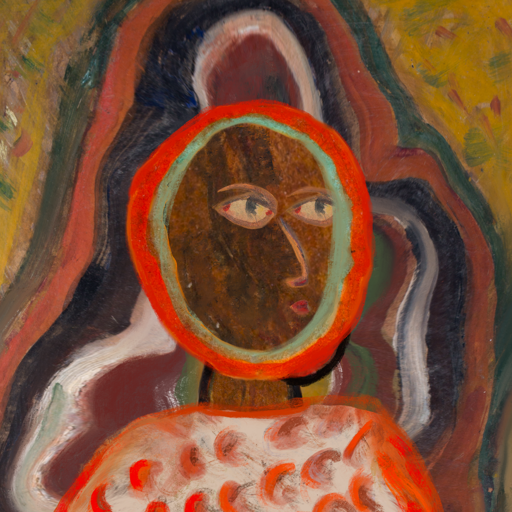
Background: AfterRaid, Head And Neck Side: Mosgoul, Face Side: GypsyMother, Bust: Rupkatha, Hair Side: Sisters, Head Accessory: Blank, Second Necklace: Blank, Necklace: Blank, Baby: Blank